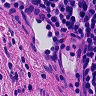
Metastatic tissue present: no